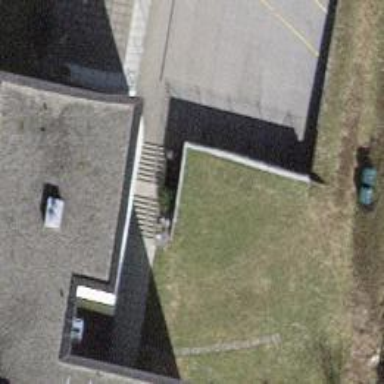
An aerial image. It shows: Concrete steps with ramp available for accessibility.